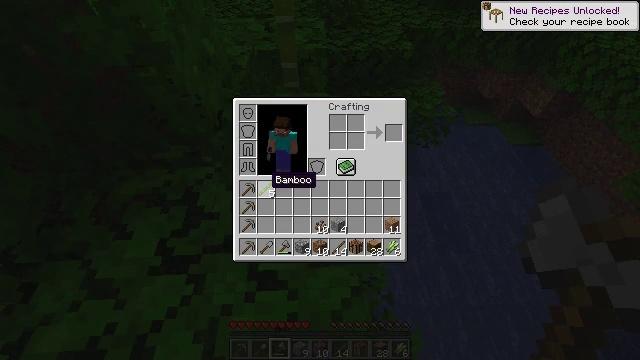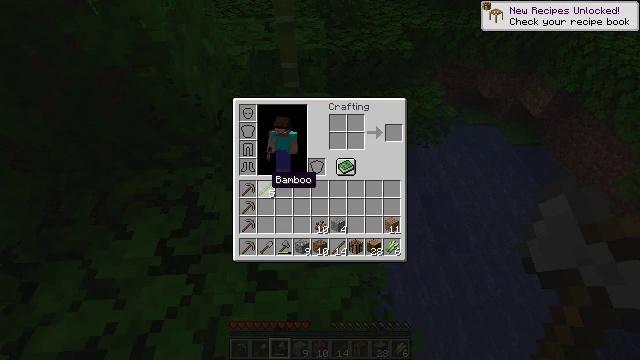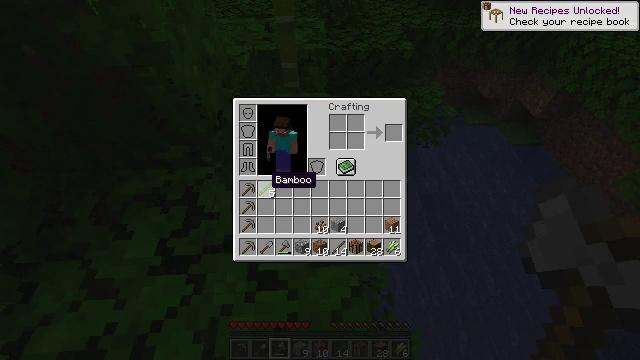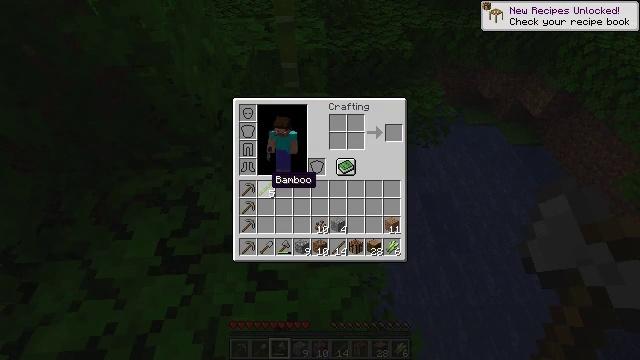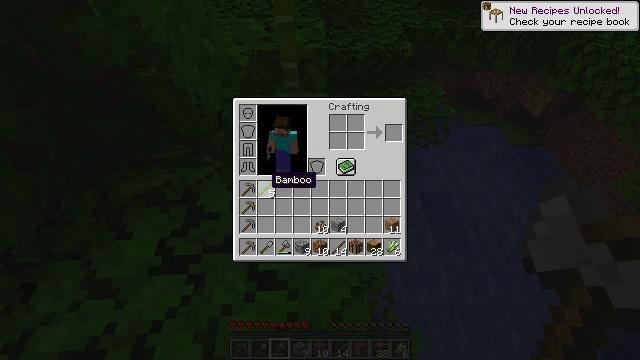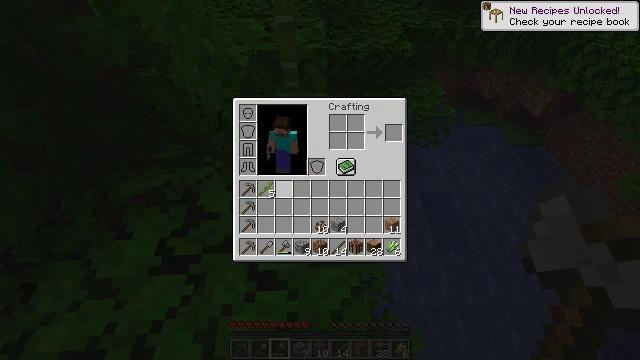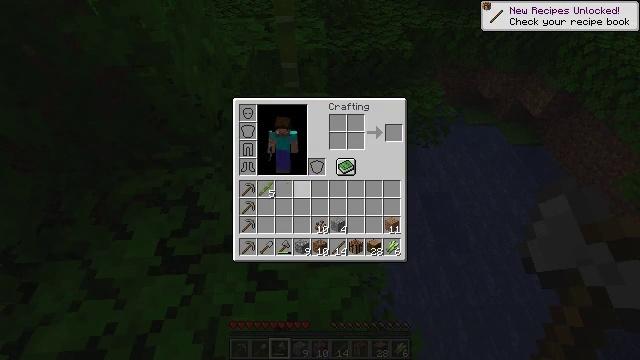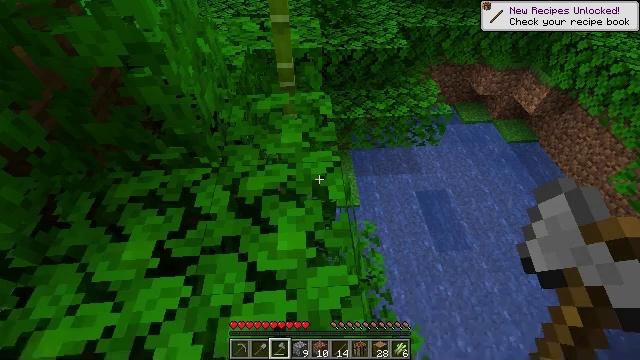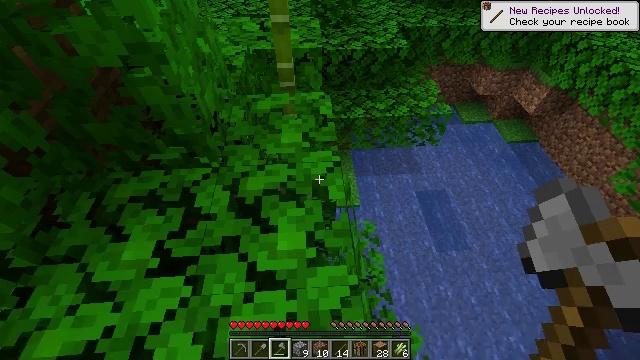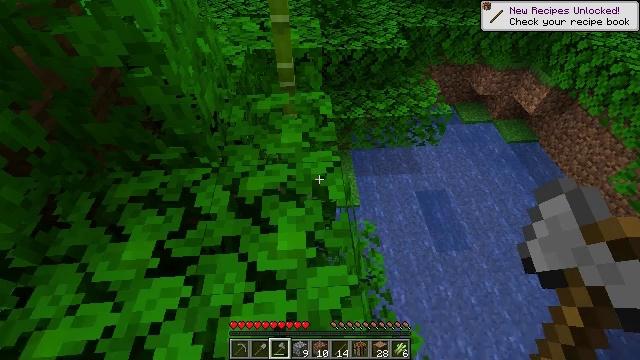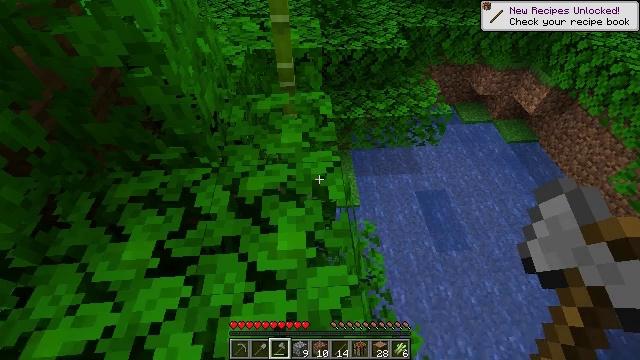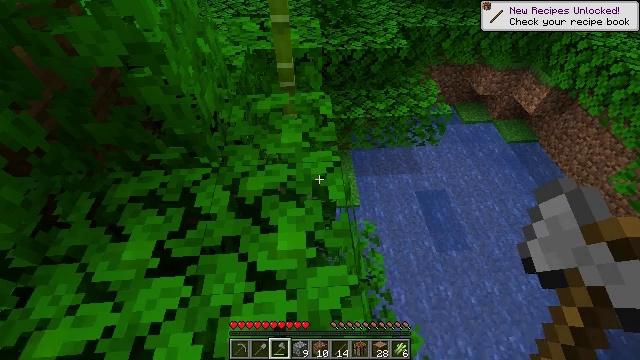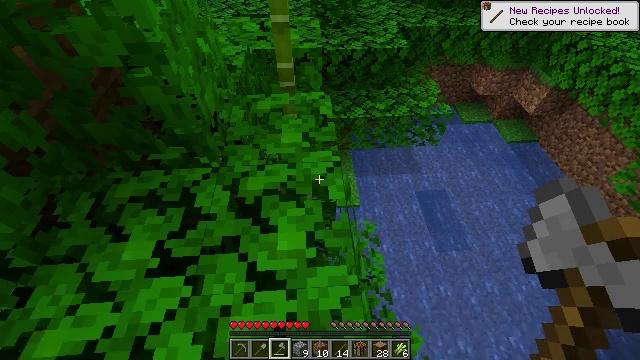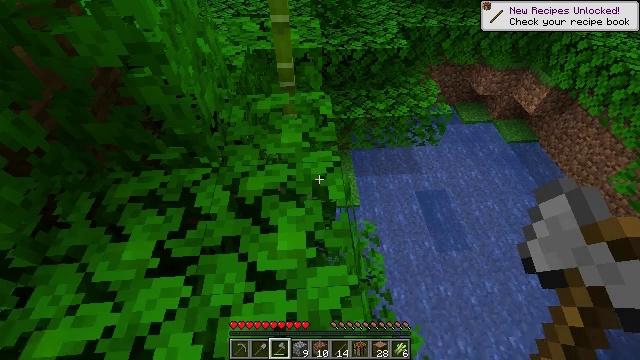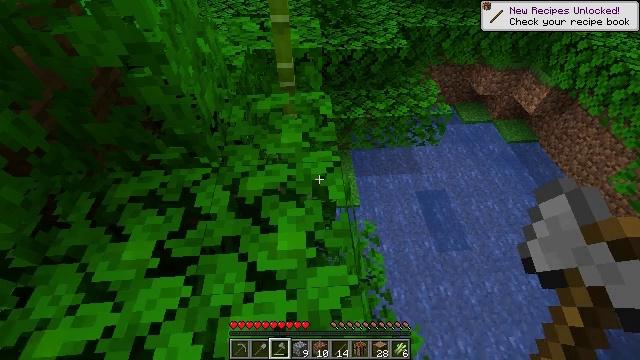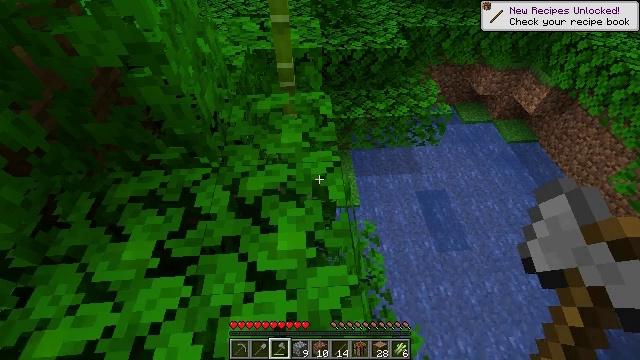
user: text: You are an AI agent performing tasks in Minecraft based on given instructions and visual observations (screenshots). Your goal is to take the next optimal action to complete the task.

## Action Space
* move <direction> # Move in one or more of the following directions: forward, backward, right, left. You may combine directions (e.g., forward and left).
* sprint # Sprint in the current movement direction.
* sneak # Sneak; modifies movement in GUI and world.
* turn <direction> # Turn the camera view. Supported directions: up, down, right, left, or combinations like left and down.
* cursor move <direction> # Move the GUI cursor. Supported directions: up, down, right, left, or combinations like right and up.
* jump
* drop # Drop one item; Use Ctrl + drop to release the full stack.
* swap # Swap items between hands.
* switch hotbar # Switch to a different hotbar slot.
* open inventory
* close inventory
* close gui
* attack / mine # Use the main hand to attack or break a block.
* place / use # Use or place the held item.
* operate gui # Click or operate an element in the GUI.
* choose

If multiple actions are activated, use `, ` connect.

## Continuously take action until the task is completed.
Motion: motion action
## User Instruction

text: Mine bamboo with your hand.
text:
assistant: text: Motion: no_op
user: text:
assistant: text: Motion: no_op
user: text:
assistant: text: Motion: no_op
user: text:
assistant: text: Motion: no_op
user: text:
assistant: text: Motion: cursor move right
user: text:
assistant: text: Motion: cursor move right
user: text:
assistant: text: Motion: no_op
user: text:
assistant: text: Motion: no_op
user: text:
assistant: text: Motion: no_op
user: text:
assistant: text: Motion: no_op
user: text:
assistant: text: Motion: no_op
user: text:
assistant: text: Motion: no_op
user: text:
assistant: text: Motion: no_op
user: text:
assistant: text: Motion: no_op
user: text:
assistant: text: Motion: no_op
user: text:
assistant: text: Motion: no_op
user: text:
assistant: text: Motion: turn right and up
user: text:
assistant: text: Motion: turn right and up
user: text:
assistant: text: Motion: turn left and up
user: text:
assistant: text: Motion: turn left and up
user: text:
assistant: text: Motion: turn left and up
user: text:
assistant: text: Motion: no_op
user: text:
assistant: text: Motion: move forward
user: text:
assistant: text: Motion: move forward
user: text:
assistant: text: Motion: move forward
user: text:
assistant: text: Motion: move forward
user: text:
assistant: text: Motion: move forward
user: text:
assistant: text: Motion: move forward, turn down
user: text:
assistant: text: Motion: move forward, turn down
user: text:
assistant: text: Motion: move forward, turn left and down